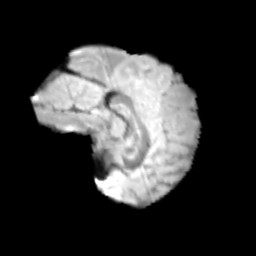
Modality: T2w
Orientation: sagittal
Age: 10
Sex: female
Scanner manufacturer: siemens
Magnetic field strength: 3 T
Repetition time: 3.8 s
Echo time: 0.07 s